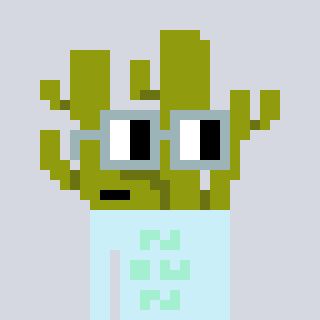
a pixel art character with square dark gray glasses, a cactus-shaped head and a cold-colored body on a cool background